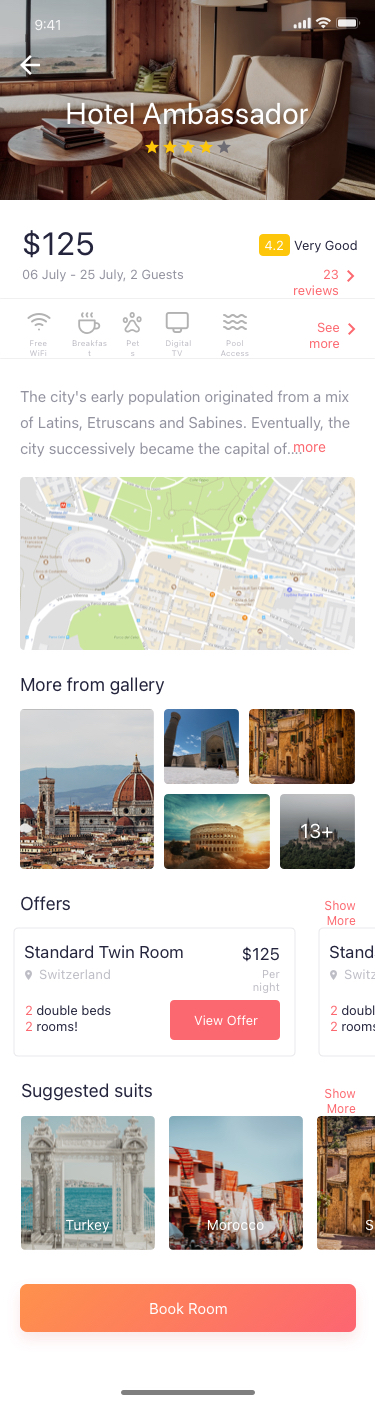
Text in this UI design:
Book by Phone
Located in Rome, Ambassador luxury hotel is situared at 0.2 km from city center and 1.2 km from Colosseum. Other attractions like Trevi Fountain and Trajan’s …
more
Free WiFi
Breakfast
Pets
 Digital TV
Pool Access
23 reviews
4.2
Very Good
$125
06 July - 25 July, 2 Guests
Hotel Ambassador